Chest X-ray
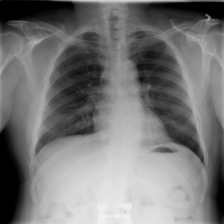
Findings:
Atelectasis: negative
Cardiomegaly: negative
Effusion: negative
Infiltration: negative
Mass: negative
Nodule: negative
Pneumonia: negative
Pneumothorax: negative
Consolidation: negative
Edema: negative
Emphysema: negative
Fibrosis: negative
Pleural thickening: negative
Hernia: negative